Field crop: tomato
Growth stage: 2
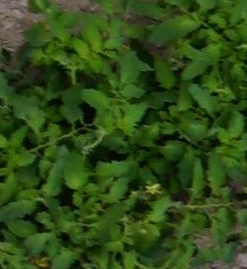
Species: tomato